Question: There's 2d array, with points marked on it - just like in the first picture. What I have to do, is to find connection between all the points on that map (so you can travel from any point to all other points). Sum of length of all edges has to be possibly smallest.

Input:
'''
(0, 0) (5, 5) (5, 1) (4, 4) (1, 5) (2, 4) (2, 1) // 1st,2nd,3rd city ...
'''
Output:
'''
1-7, 7-3, 7-6, 6-5, 6-4, 4-2
'''
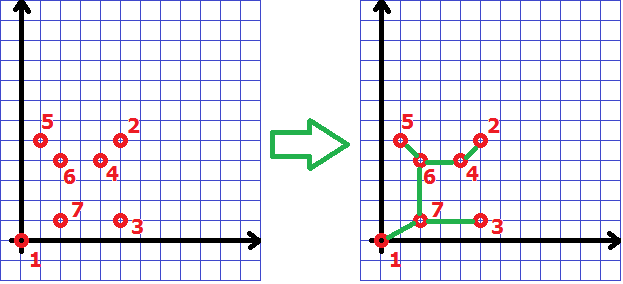
Answer: Treat your input set of points as a fully connected graph, with the distance between a pair of points as the edge weight. Then find the minimum spanning tree of the graph.
Kruskal's algorithm is particularly easy:
- - -
There are various techniques you can use to make this very fast if speed is an issue.